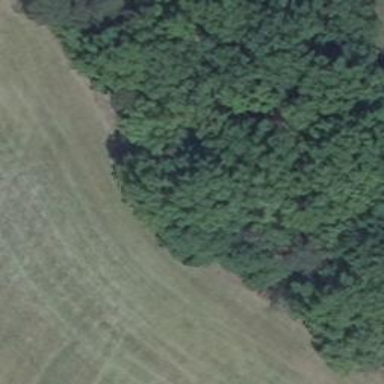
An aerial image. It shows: Hunting stand.